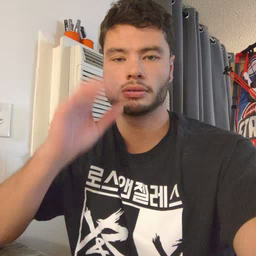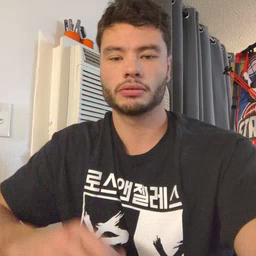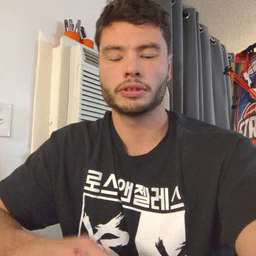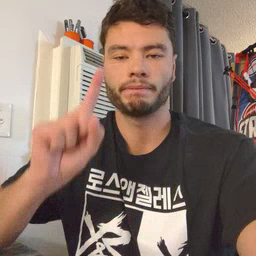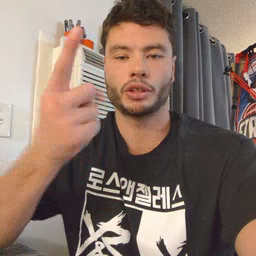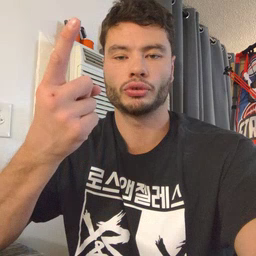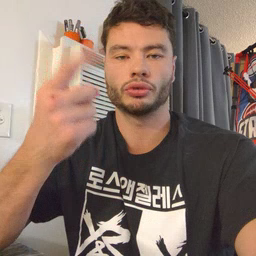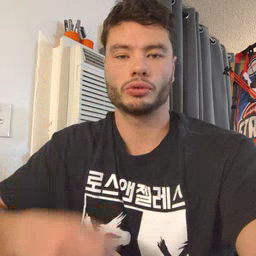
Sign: first